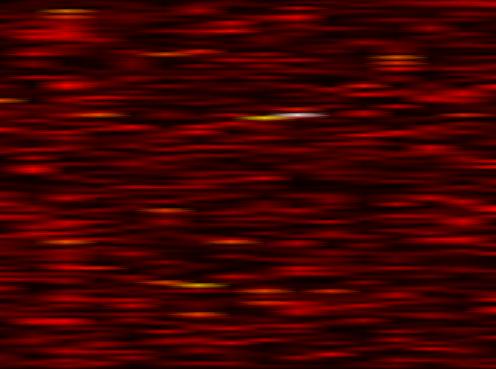
Label: OFDM